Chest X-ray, AP view. Patient: 59 years old, sex M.
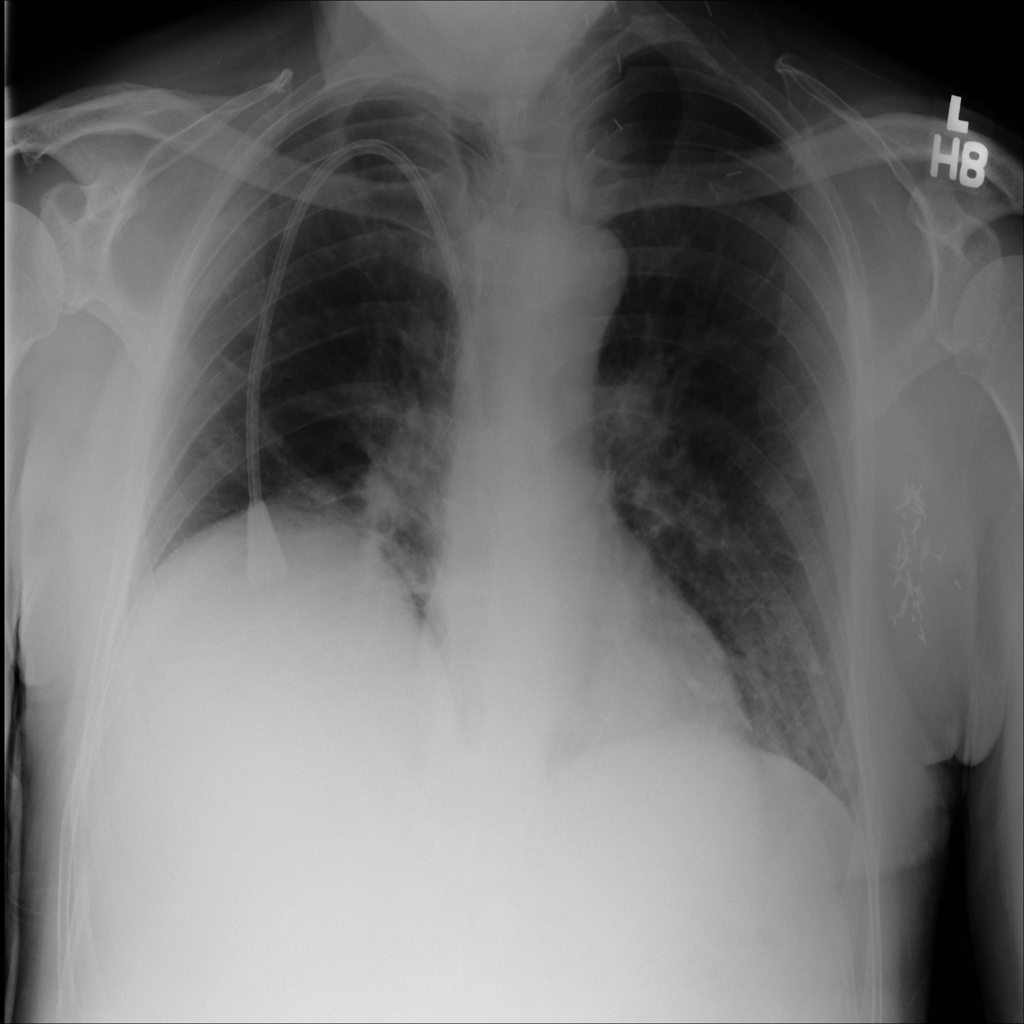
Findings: Mass, Nodule